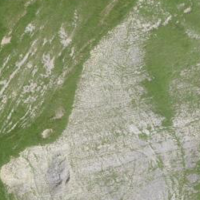
EUNIS habitat code: 26
Species observed at this site:
Phoenicurus ochruros
Motacilla cinerea
Falco tinnunculus
Pyrrhocorax graculus
Aquila chrysaetos
Corvus corax